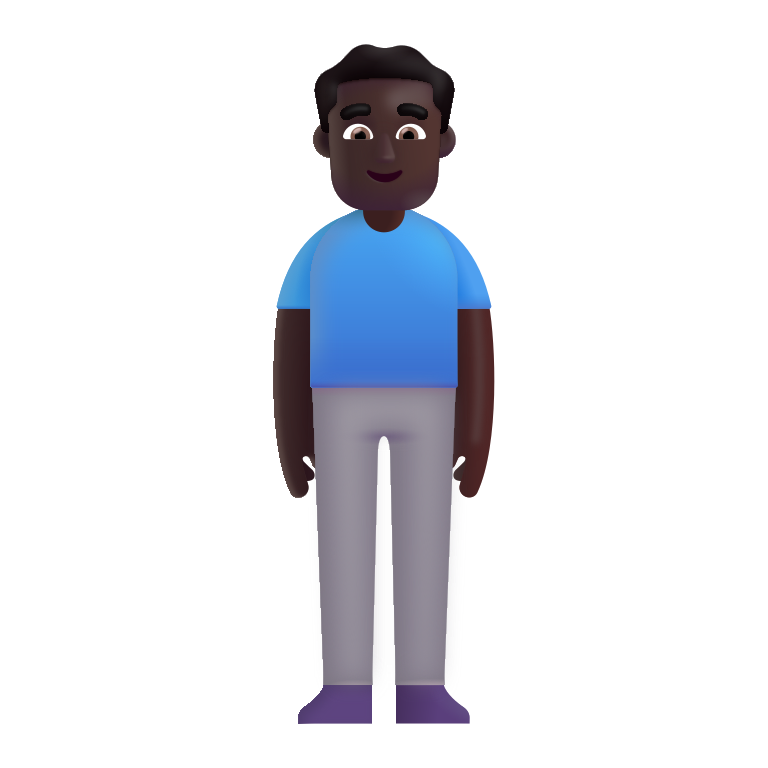
man standing color dark